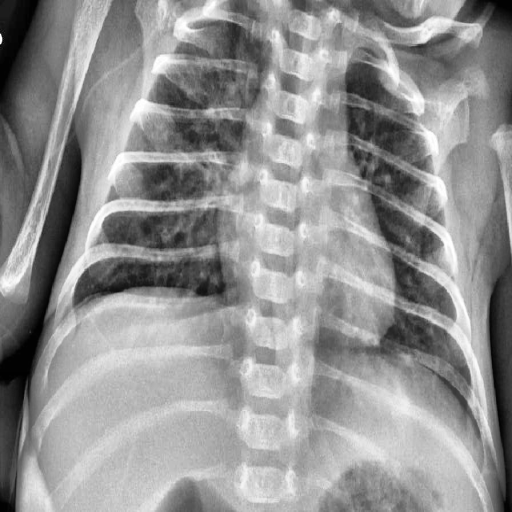
Finding: PNEUMONIA